Interaction volume radius: 10 \u00c5
Interaction volume height: 30 \u00c5
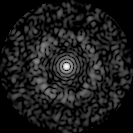
Disorder parameter: 0.8363